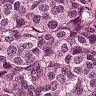
Metastatic tissue present: yes